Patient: sex F, age 56
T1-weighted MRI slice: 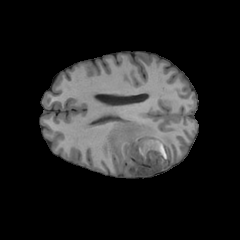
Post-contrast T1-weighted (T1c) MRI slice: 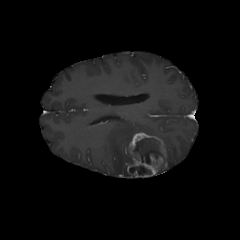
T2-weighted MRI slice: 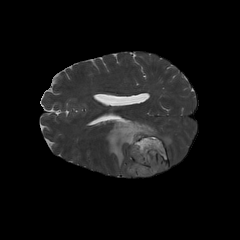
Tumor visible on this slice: yes
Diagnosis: Glioblastoma, IDH-wildtype
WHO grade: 4